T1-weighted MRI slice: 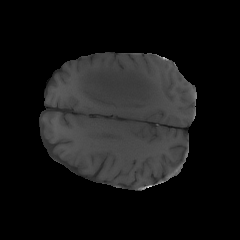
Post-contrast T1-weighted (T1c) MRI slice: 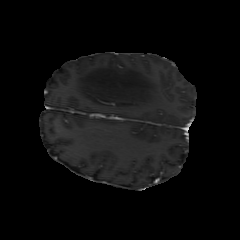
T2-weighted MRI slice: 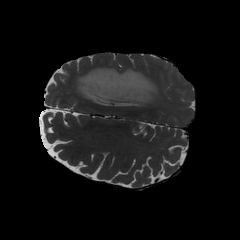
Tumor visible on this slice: yes